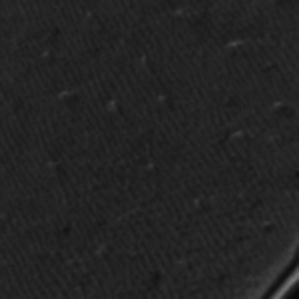
Label: frost